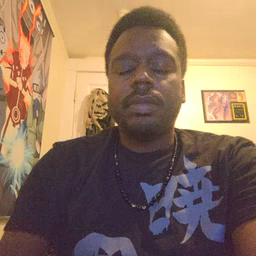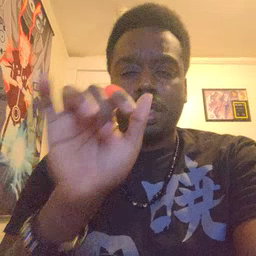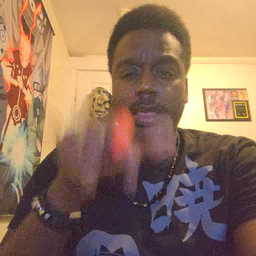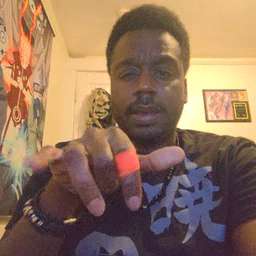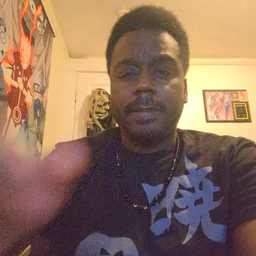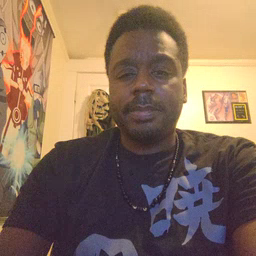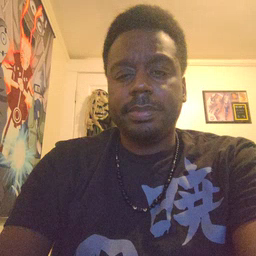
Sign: that